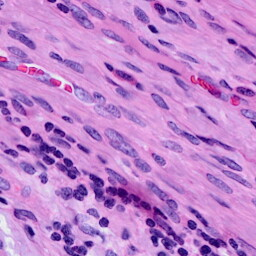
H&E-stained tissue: Cervix